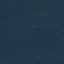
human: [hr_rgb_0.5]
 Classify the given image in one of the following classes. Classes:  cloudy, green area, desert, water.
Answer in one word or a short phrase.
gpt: green area